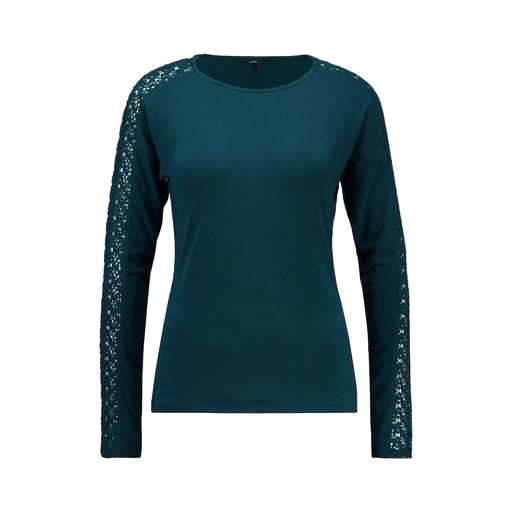
blue iconic women's long-sleeved t-shirt, longsleeved t-shirt, longsleeve t-shirt, white background